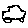
Label: car